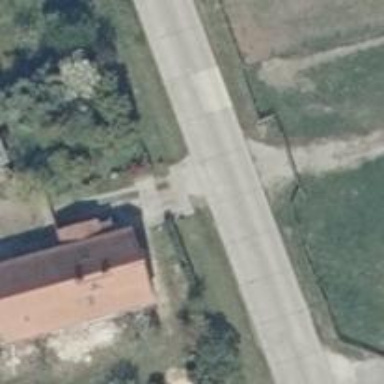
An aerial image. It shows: Residential road made of concrete plates.